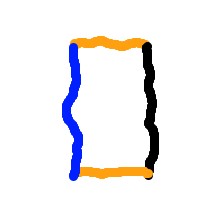
Shape: rectangle